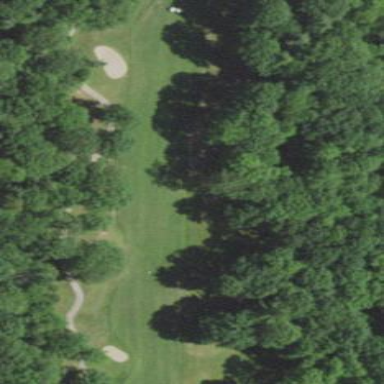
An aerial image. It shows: Grassy area designated as golf fairway.